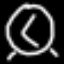
Label: clock